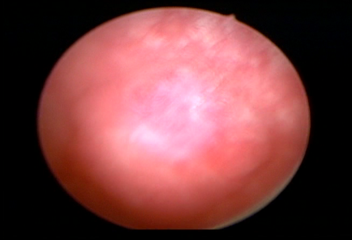
Modality: WLC
Class: Malignant
Subclass: HighGradePapillary
Lesion: L1
Stage: T1
Morphology: Papillary
Bladder cancer association: Yes
Annotated structures: Tumor